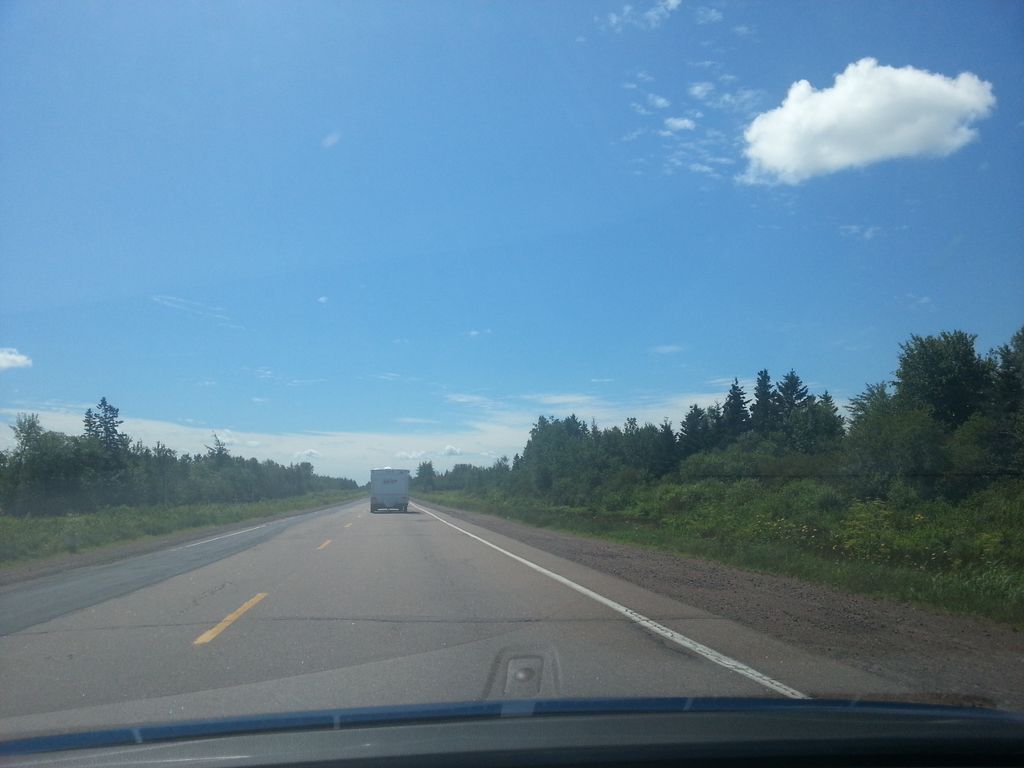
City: charlottetown